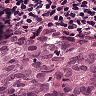
Metastatic tissue present: yes